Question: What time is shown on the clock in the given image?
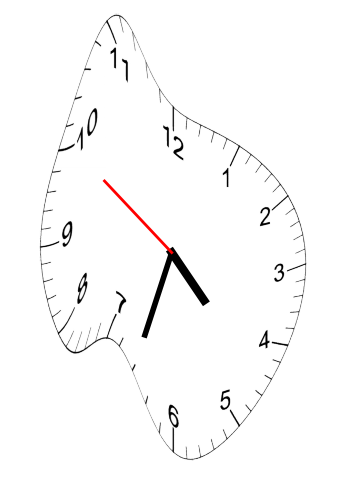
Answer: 04:32:50